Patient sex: F
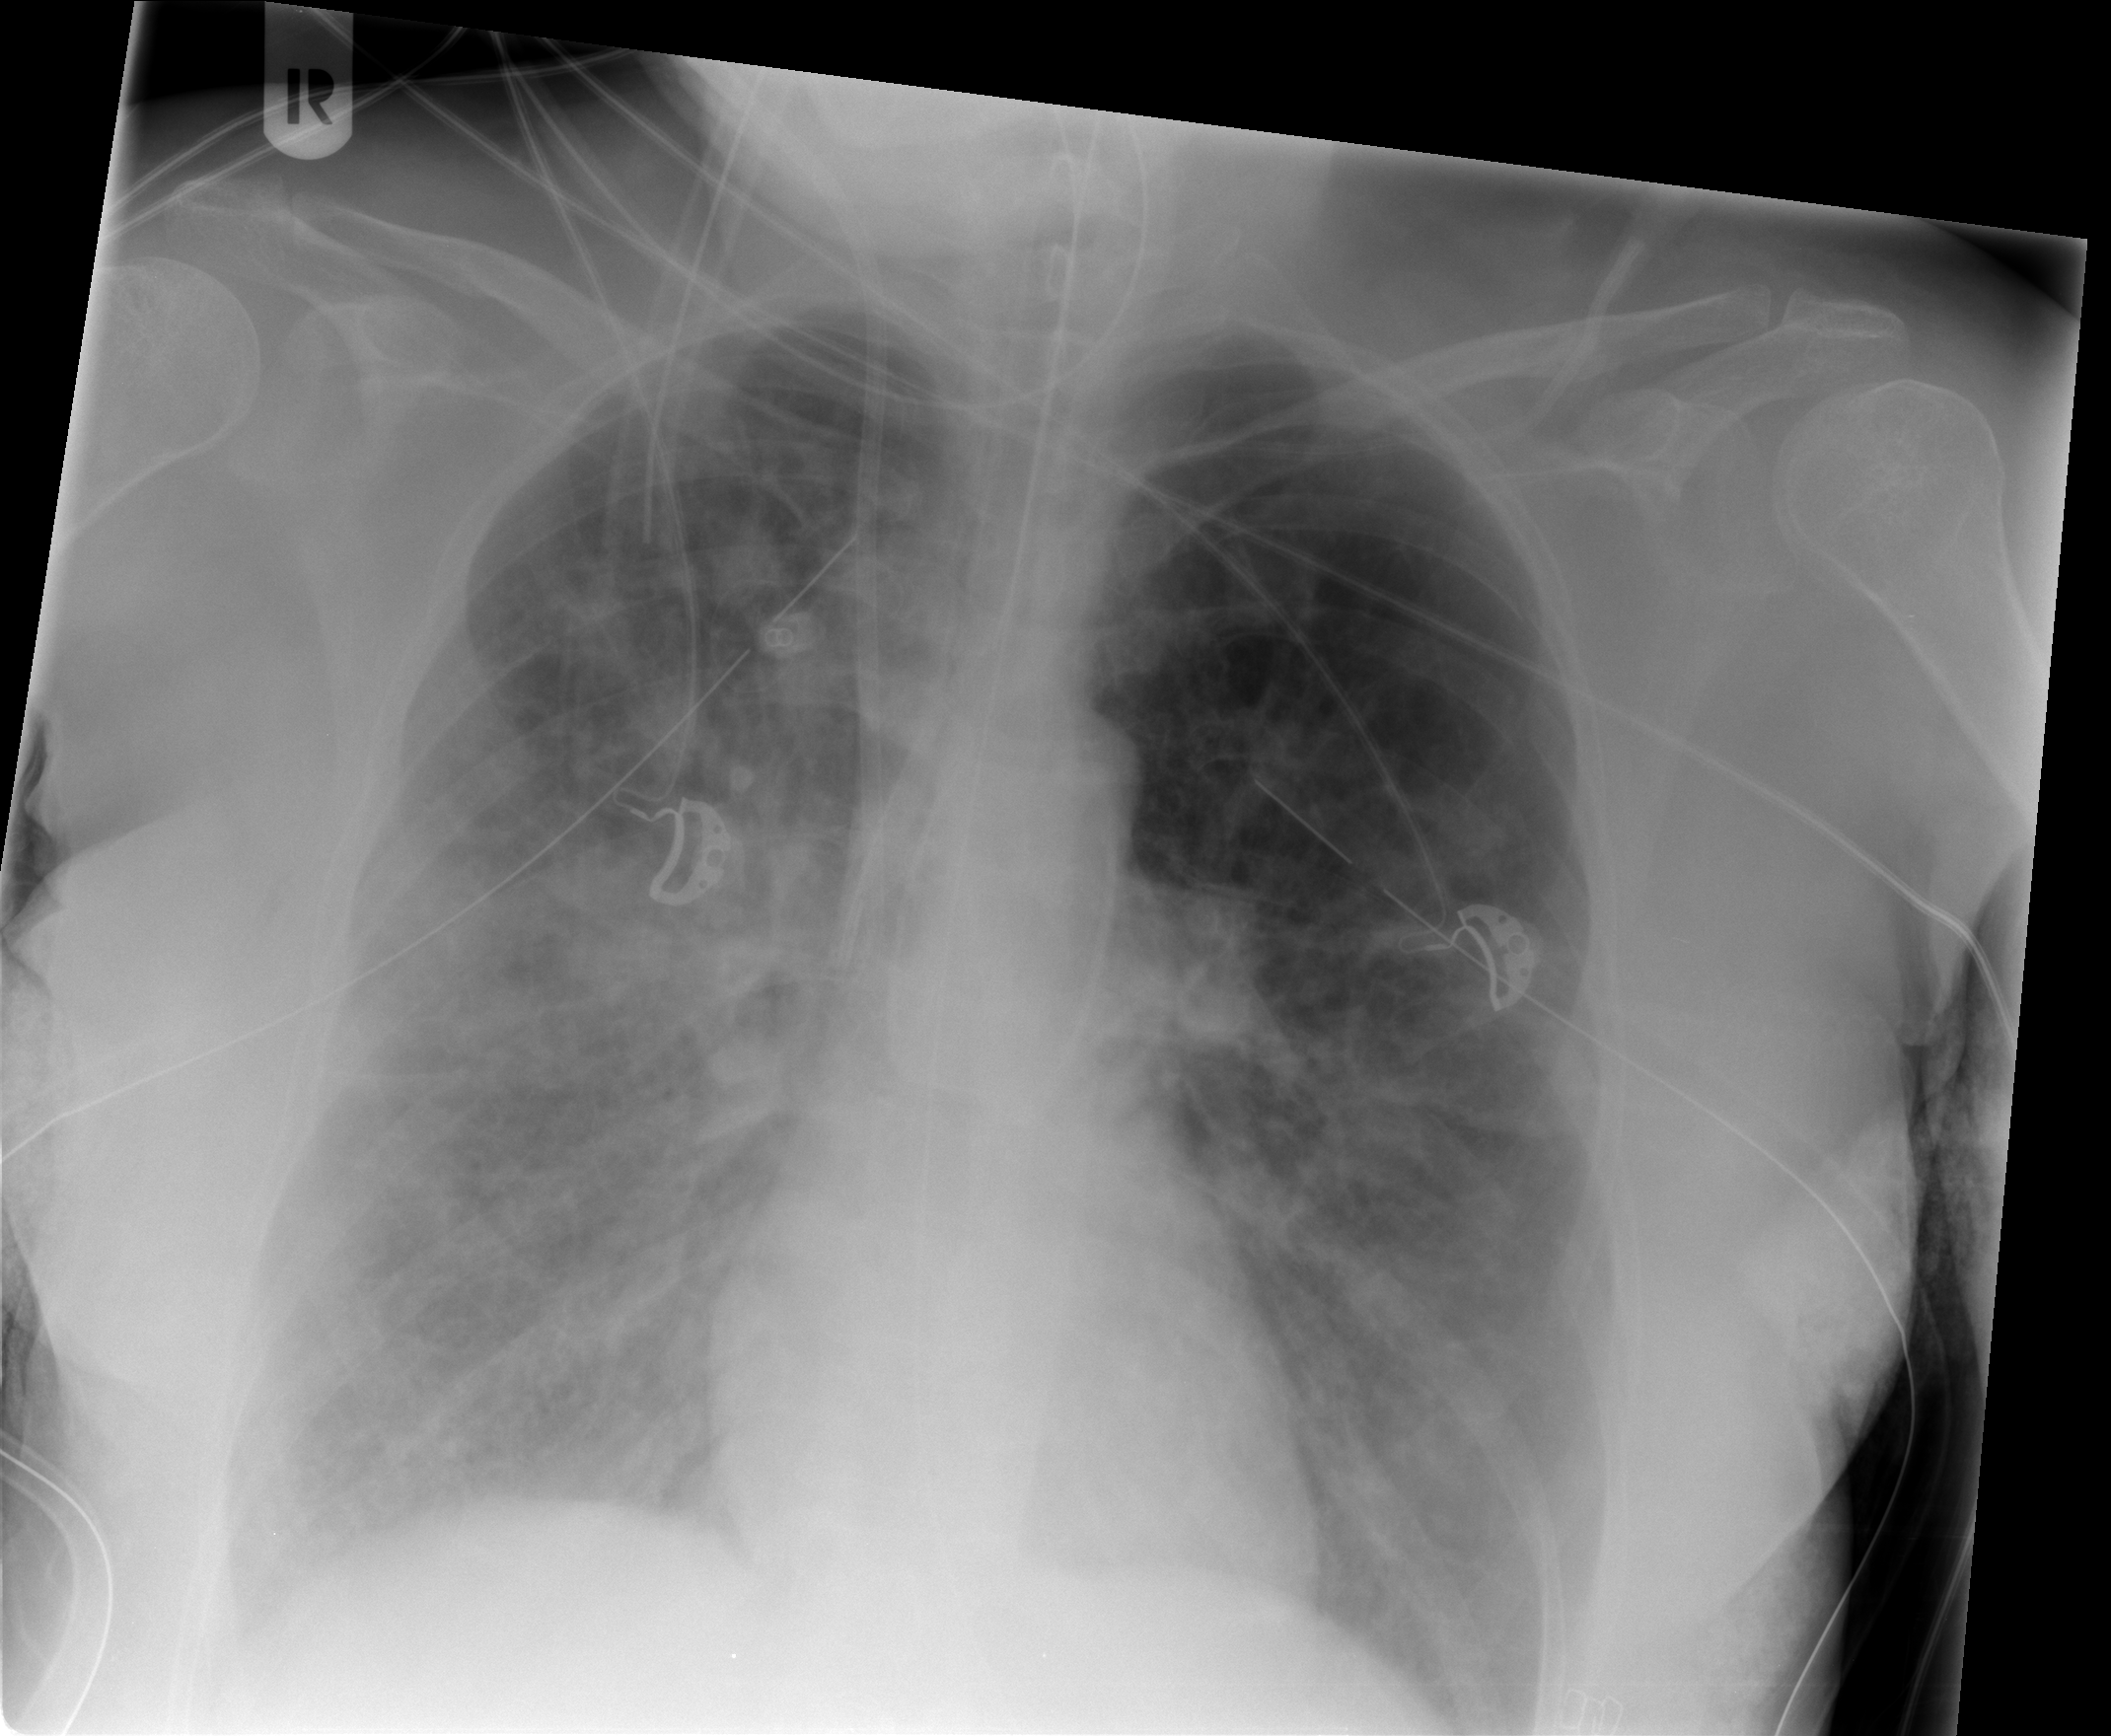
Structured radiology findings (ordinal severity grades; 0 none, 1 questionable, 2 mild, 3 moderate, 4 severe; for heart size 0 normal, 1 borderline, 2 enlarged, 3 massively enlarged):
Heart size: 0
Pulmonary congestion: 1
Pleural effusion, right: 2
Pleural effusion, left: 2
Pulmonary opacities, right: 4
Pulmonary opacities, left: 3
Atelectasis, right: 3
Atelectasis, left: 2